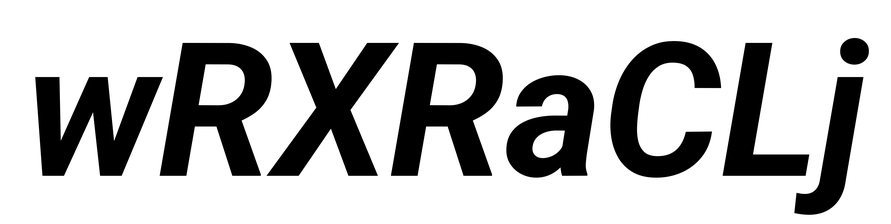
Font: Roboto-Italic_Bold_Italic